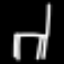
Label: chair